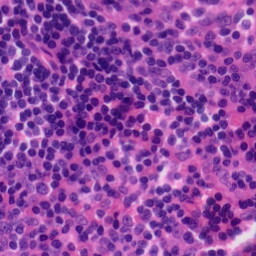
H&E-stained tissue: Tonsil